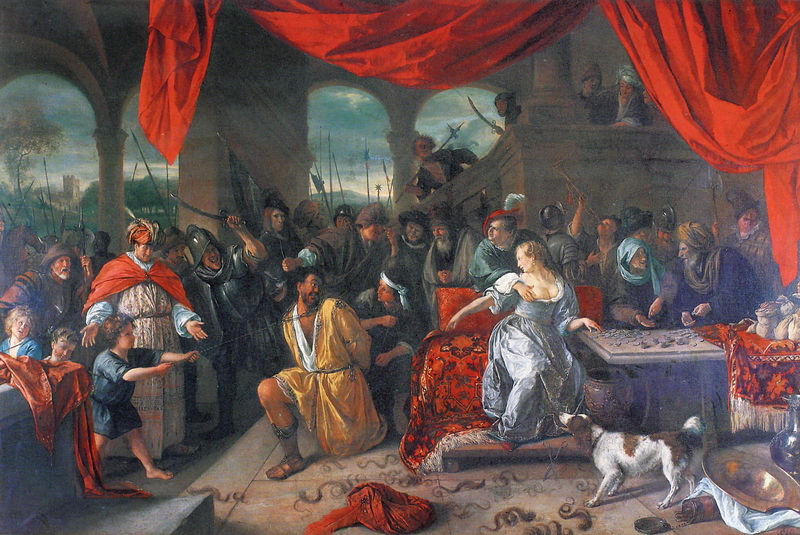
Titel: Samson und Dalila
Künstler: Jan Steen
Institution: Köln, Wallraf-Richartz-Museum
Schlagwörter: gemälde, mann, gelb, menschen, brust, busen, fenster, frau, kleid, männer, säulen, tisch, hund, rot, schale, vorhang, haare, händler, kind, kinder, sofa, bogen, spieler, schuhe, kette, gewalt, soldaten, junge, helm, rüstung, rom, sklave, mohr, tempel, gefangener, christen, turban, köcher, hnd, tich, othello, vorhanghund